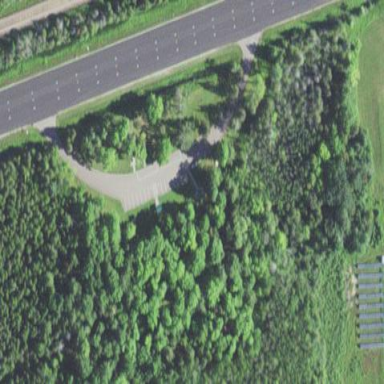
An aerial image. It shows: Rest area along the road.